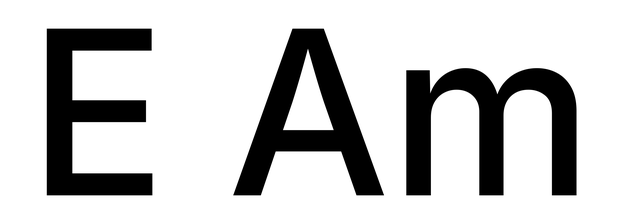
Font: Inter_Medium